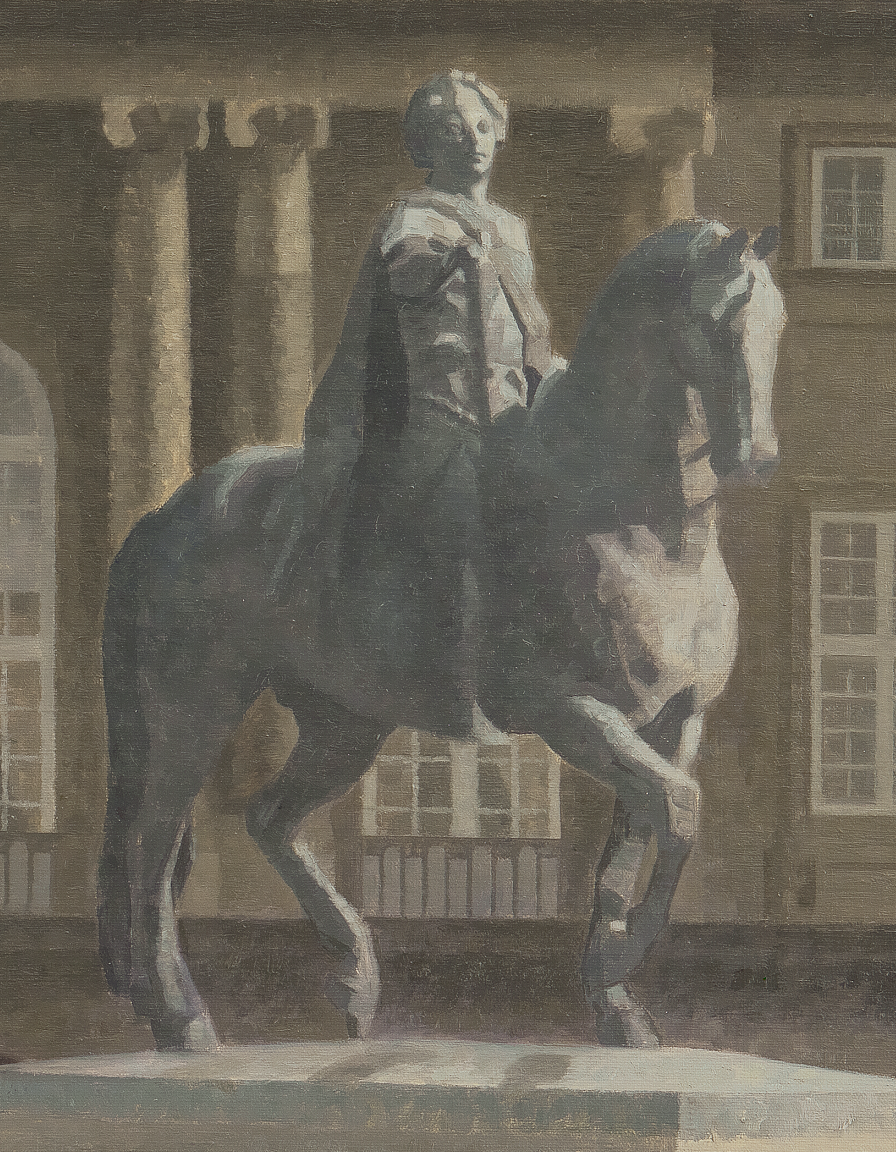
landscape painting, medium, overcast daylight, bronze equestrian statue of armoured rider, horse on stone pedestal, baroque palace facade with columns and windows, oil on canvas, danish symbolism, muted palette